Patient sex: F
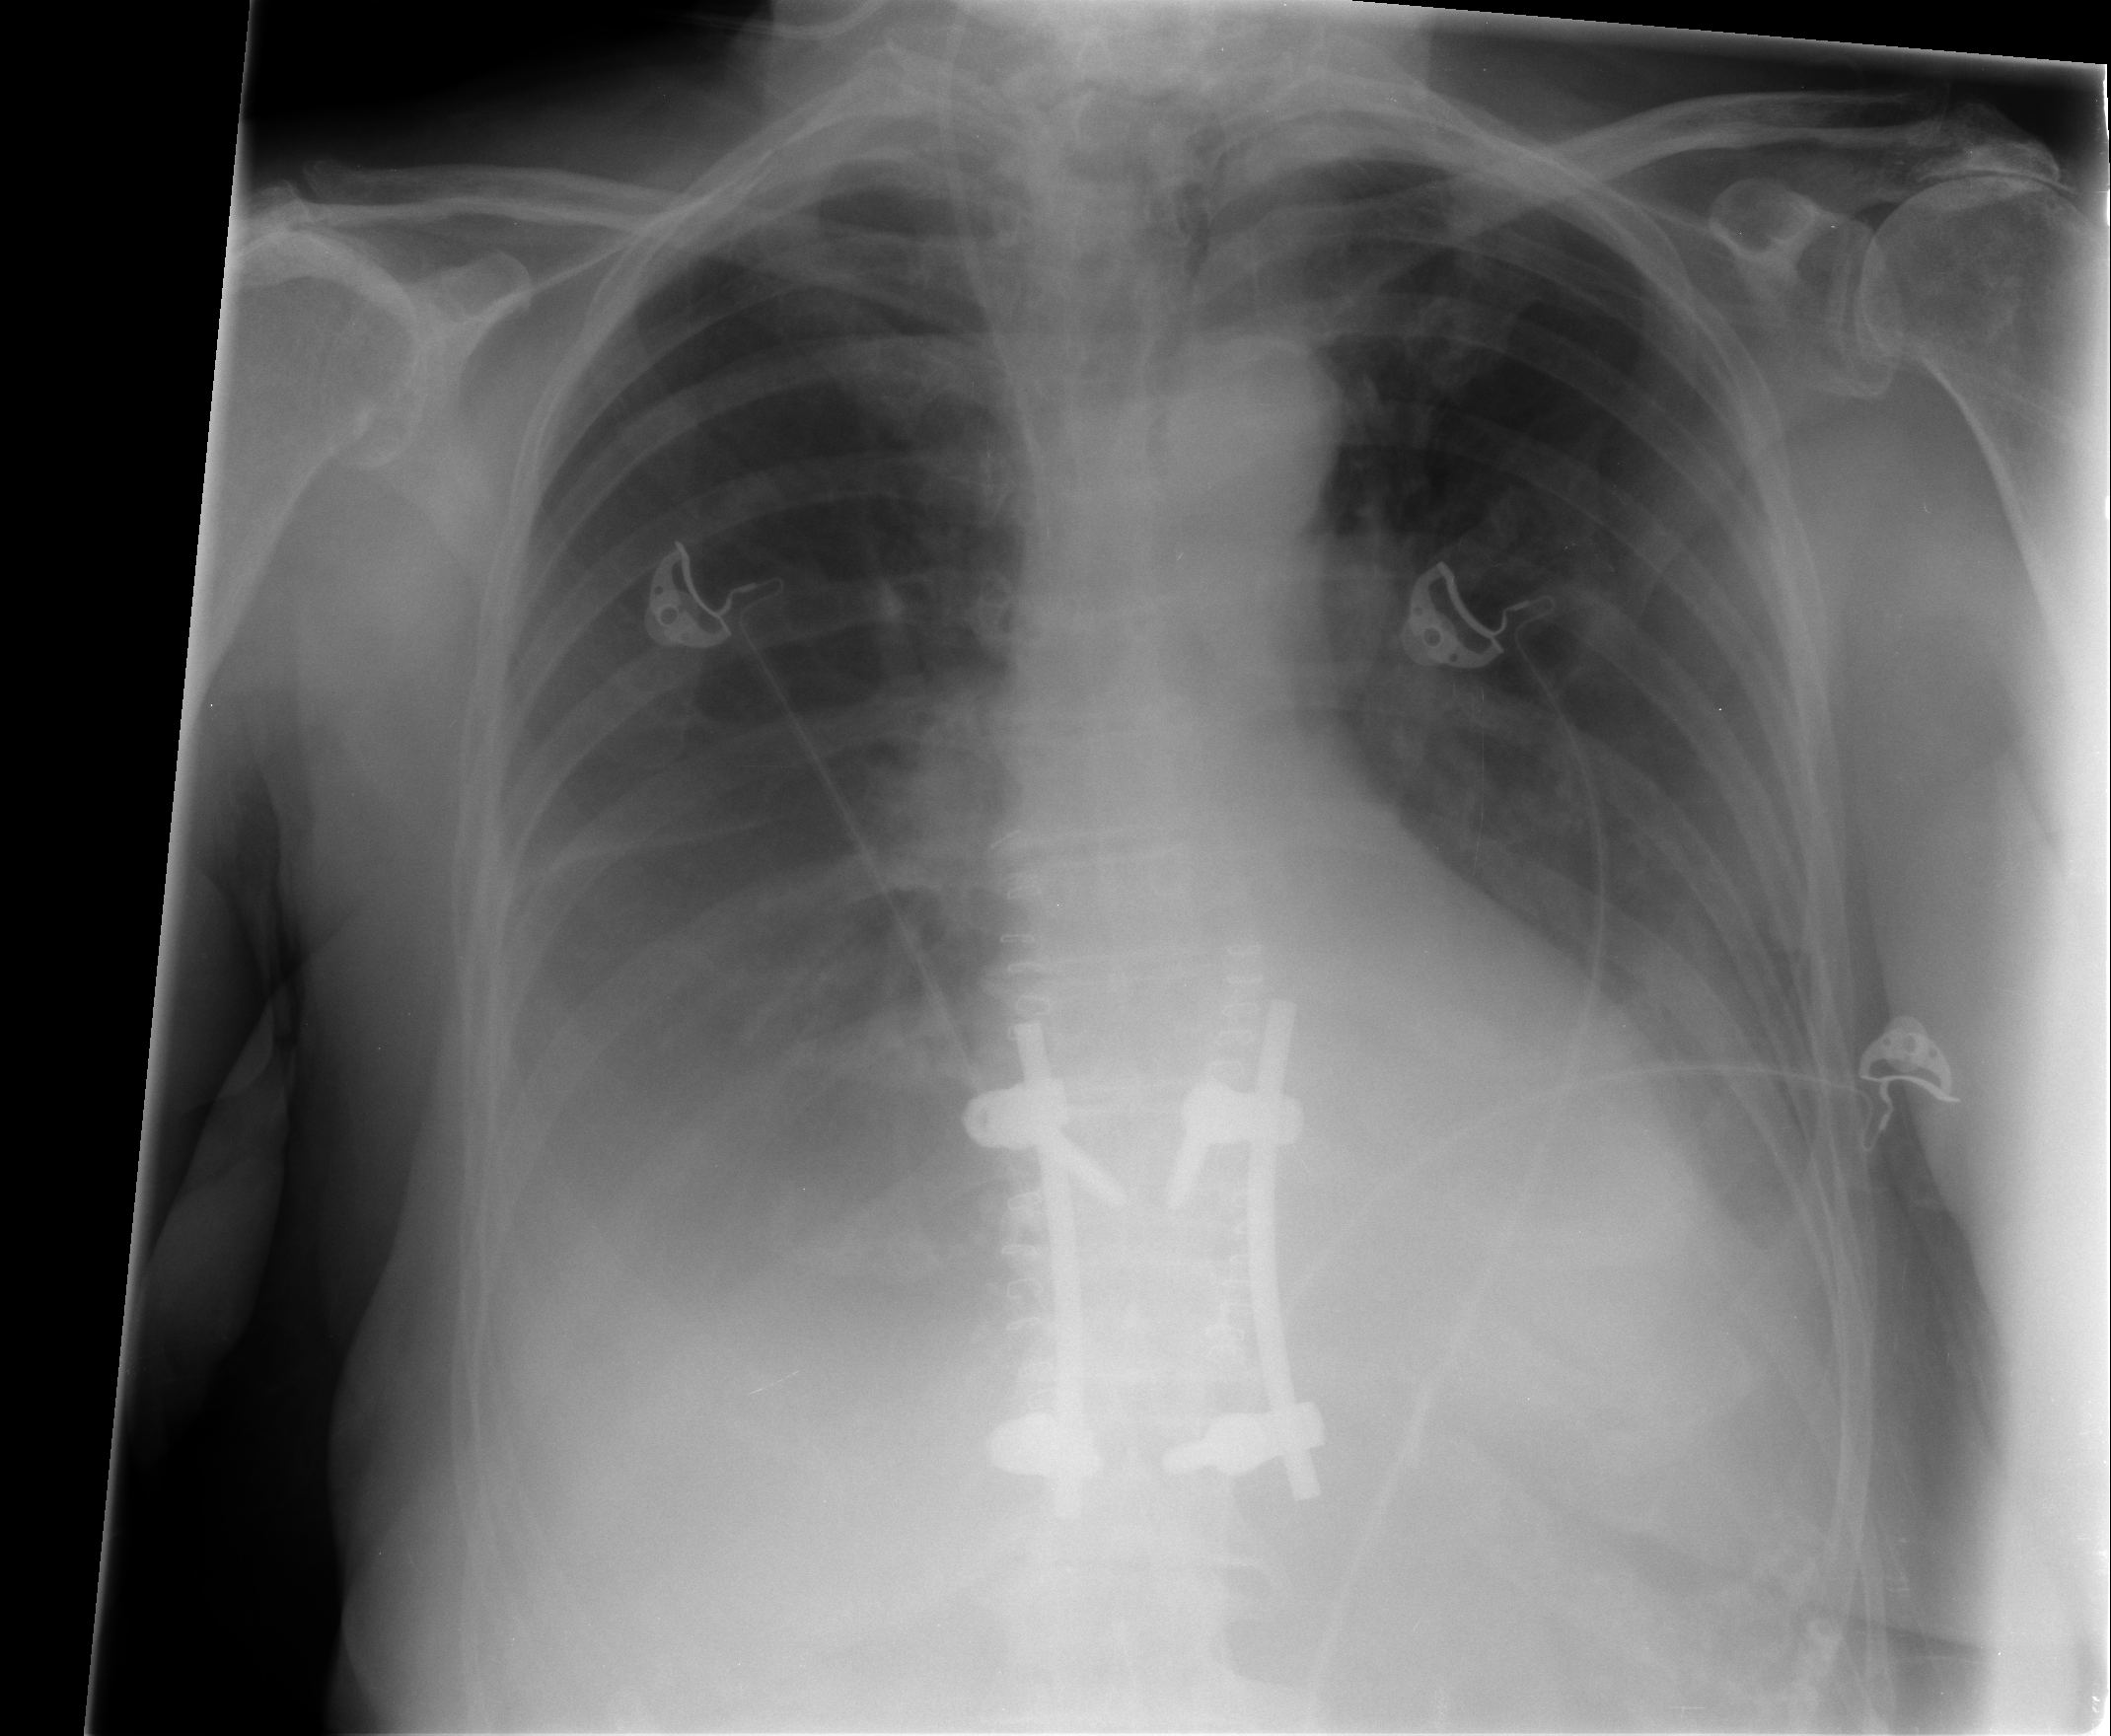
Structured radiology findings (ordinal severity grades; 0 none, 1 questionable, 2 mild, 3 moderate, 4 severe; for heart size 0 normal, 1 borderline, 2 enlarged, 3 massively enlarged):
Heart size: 2
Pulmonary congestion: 0
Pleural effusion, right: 3
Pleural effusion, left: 3
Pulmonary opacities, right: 0
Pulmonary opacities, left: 0
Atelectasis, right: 3
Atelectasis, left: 3